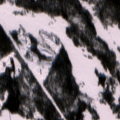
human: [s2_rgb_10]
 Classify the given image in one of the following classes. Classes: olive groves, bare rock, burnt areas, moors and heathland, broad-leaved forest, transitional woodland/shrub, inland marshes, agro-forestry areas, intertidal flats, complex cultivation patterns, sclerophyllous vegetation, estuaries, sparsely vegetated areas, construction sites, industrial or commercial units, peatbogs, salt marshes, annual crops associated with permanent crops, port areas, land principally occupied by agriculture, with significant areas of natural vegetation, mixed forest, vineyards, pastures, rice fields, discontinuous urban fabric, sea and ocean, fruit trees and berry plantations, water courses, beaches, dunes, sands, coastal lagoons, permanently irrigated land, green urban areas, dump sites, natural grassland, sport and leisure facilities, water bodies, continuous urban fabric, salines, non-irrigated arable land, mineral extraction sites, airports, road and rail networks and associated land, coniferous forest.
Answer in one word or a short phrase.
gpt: coniferous forest, transitional woodland/shrub, peatbogs